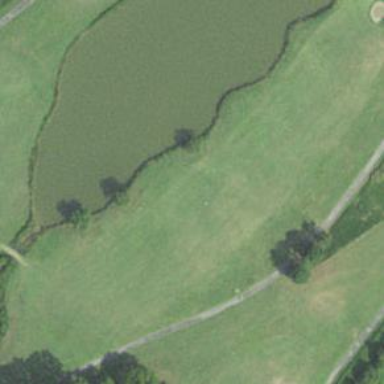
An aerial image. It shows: Grassy area designated as golf fairway.